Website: apple
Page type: stored-credit-cards
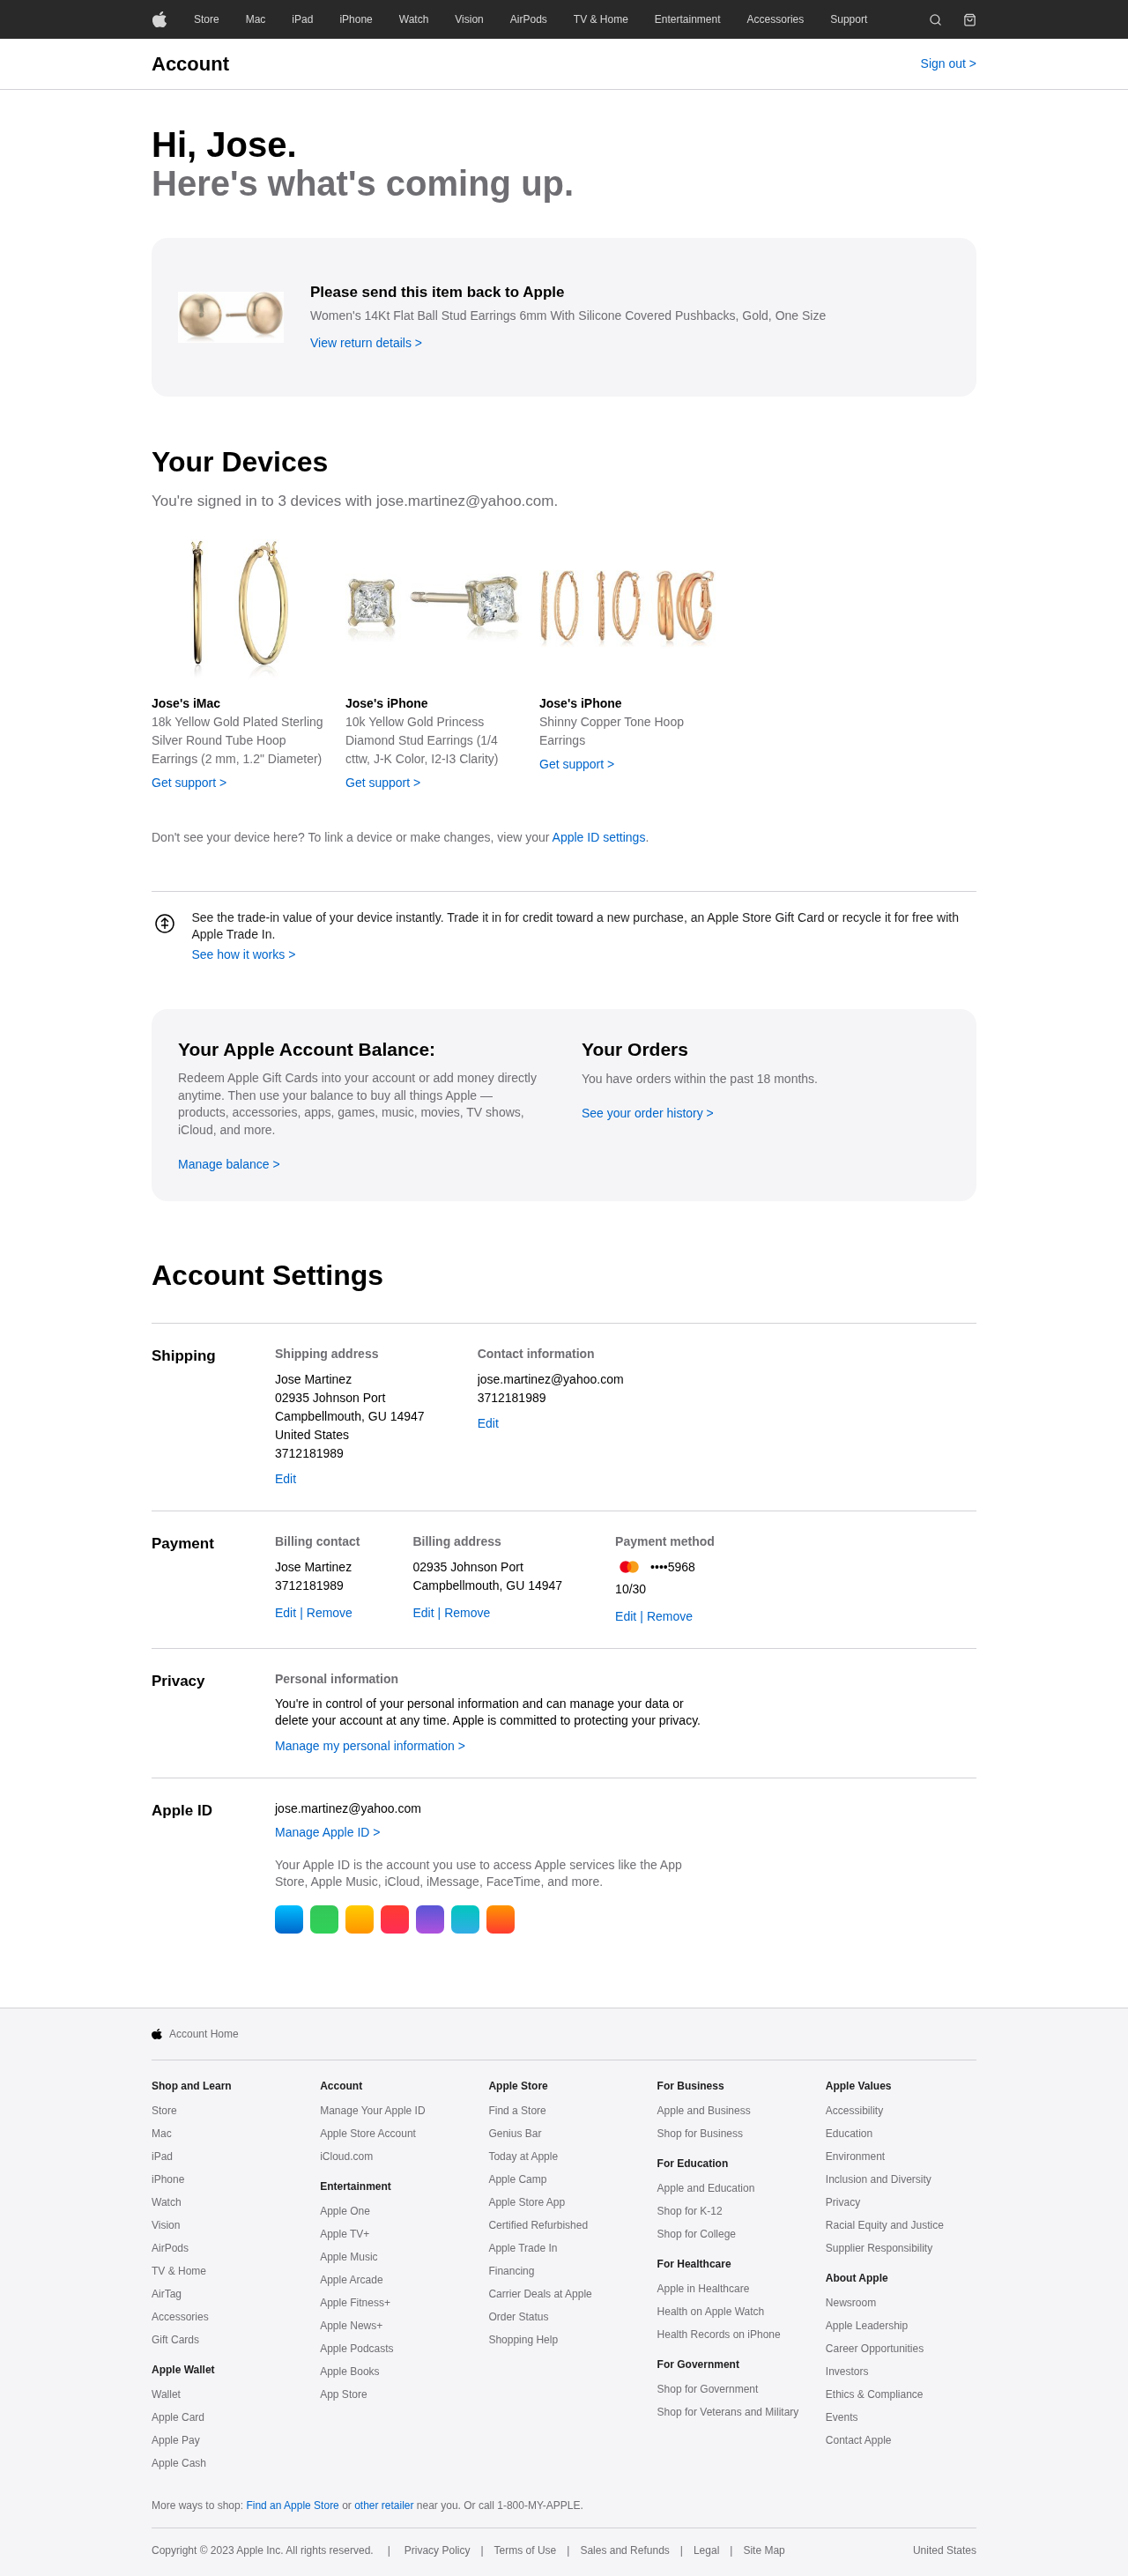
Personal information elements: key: PII_CARD_EXPIRY
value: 10/30
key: PII_CARD_LAST4
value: ••••5968
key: PII_CITY_STATE_ZIP
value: Campbellmouth, GU 14947
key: PII_COUNTRY
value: United States
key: PII_EMAIL
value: jose.martinez@yahoo.com
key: PII_FIRSTNAME
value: Jose
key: PII_FULLNAME
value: Jose Martinez
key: PII_PHONE
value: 3712181989
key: PII_STREET
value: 02935 Johnson Port
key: PII_FIRSTNAME2
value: Jose
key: PII_FIRSTNAME3
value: Jose
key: PII_EMAIL2
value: jose.martinez@yahoo.com
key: PII_PHONE2
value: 3712181989
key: PII_FULLNAME2
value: Jose Martinez
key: PII_PHONE3
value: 3712181989
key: PII_STREET2
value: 02935 Johnson Port
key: PII_CITY_STATE_ZIP2
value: Campbellmouth, GU 14947
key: PII_EMAIL3
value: jose.martinez@yahoo.com
Product elements: key: PRODUCT1_NAME
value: Women's 14Kt Flat Ball Stud Earrings 6mm With Silicone Covered Pushbacks, Gold, One Size
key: PRODUCT2_NAME
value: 18k Yellow Gold Plated Sterling Silver Round Tube Hoop Earrings (2 mm, 1.2" Diameter)
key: PRODUCT3_NAME
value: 10k Yellow Gold Princess Diamond Stud Earrings (1/4 cttw, J-K Color, I2-I3 Clarity)
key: PRODUCT4_NAME
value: Shinny Copper Tone Hoop Earrings